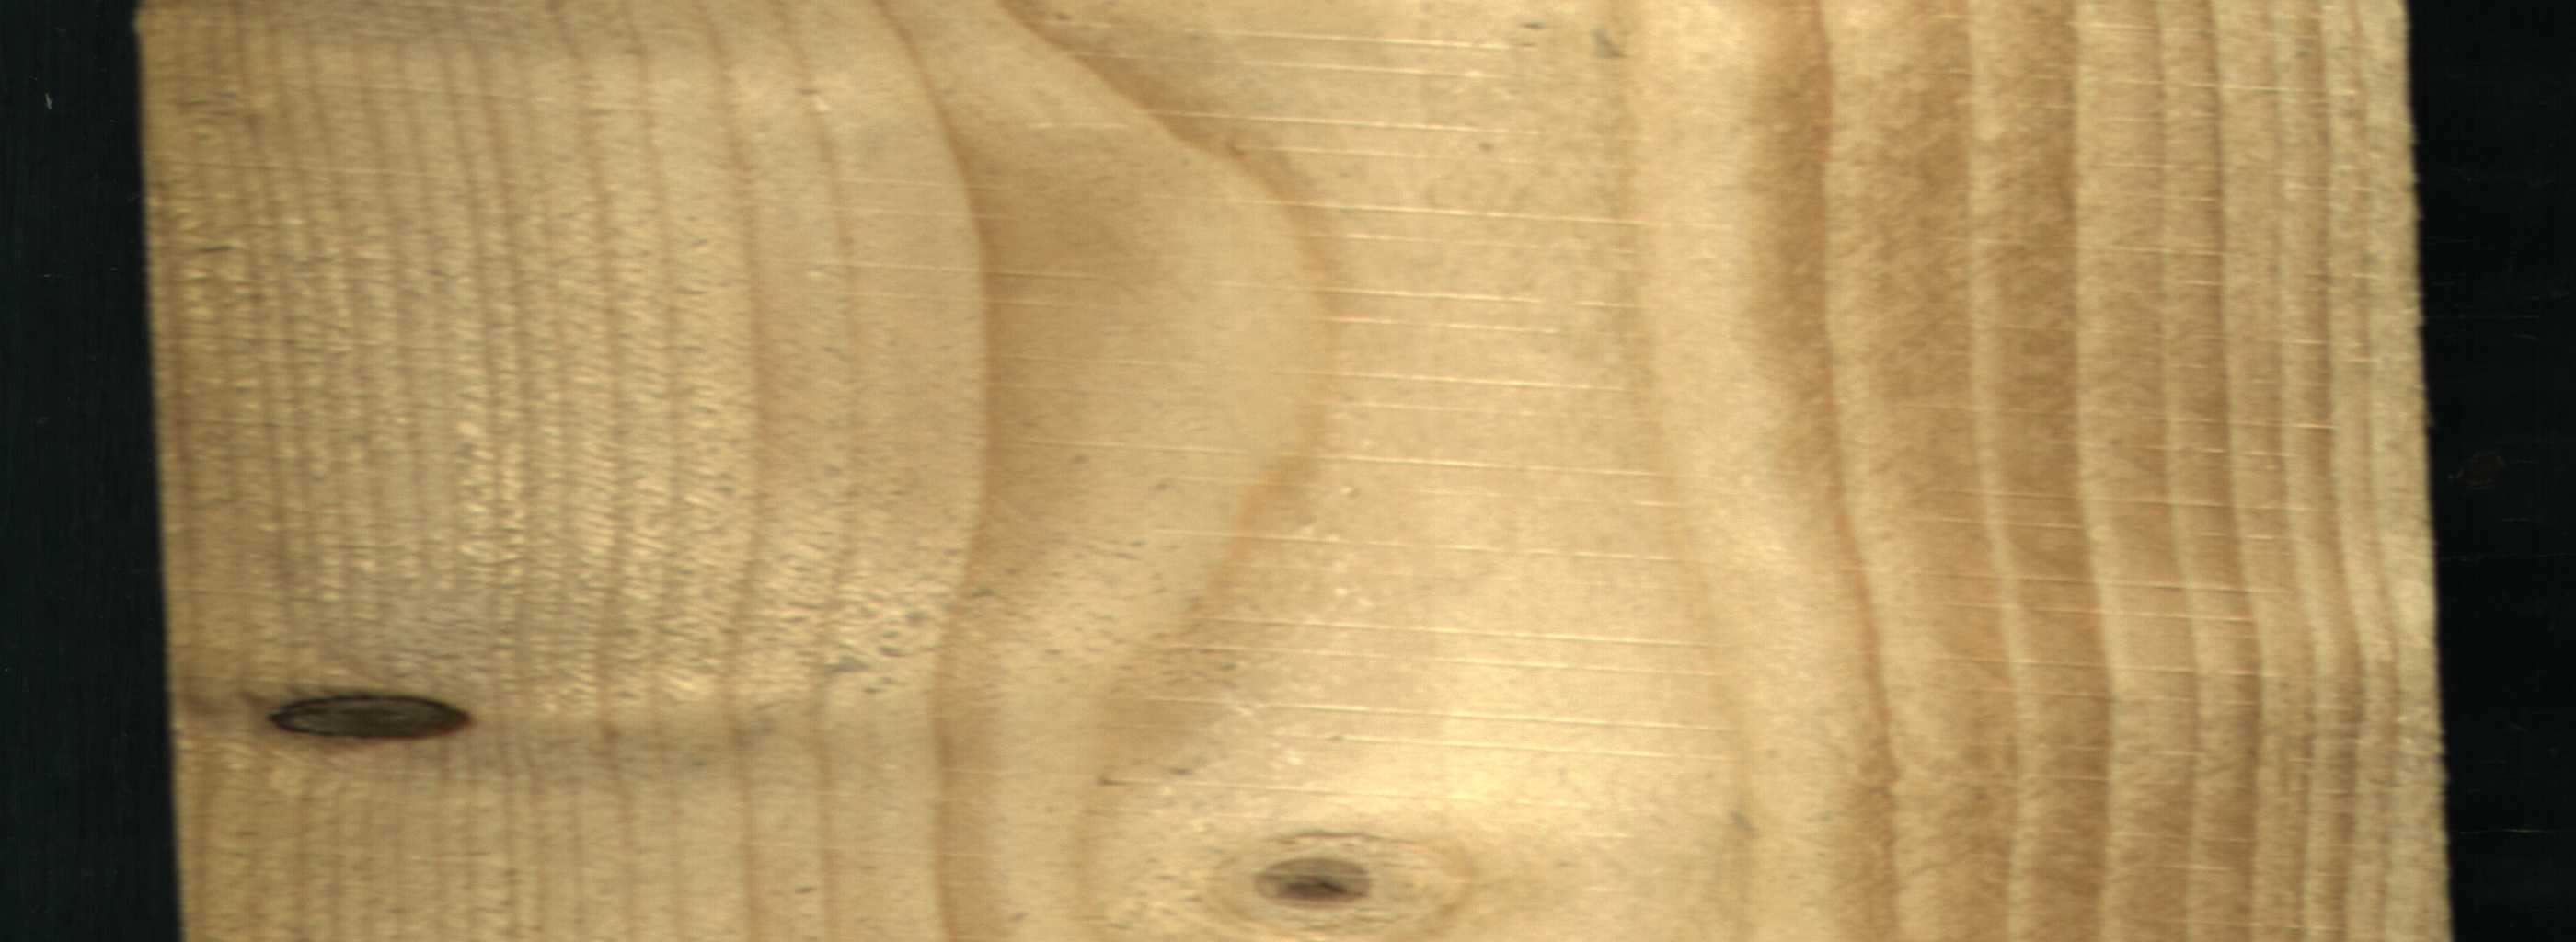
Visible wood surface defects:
Dead_Knot
Live_Knot